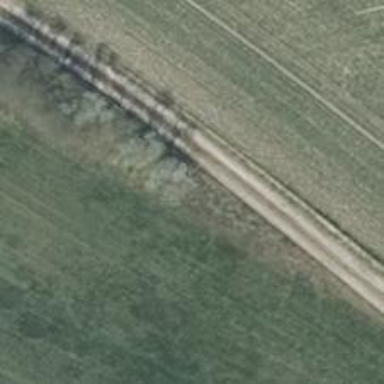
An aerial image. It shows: Row of deciduous broadleaved trees.